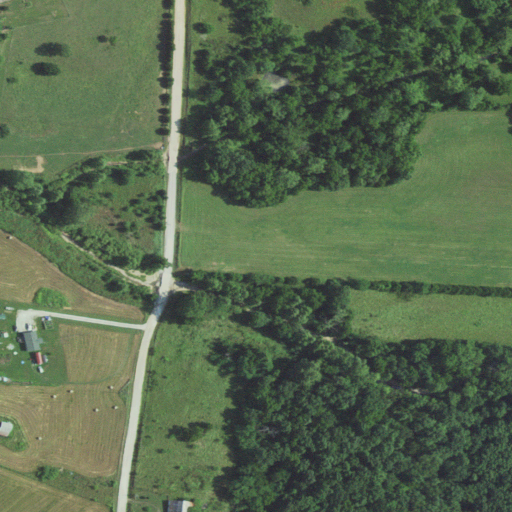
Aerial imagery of valley in Missouri named Sweatman Hollow containing pasture, deciduous forest, open development, mixed forest, low intensity development, and medium intensity development